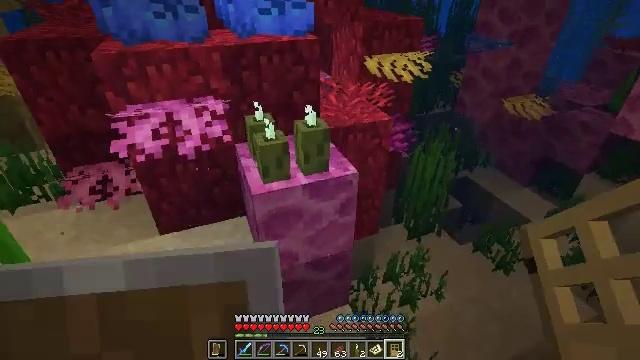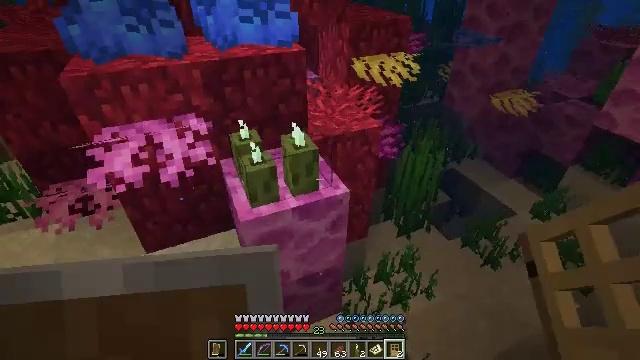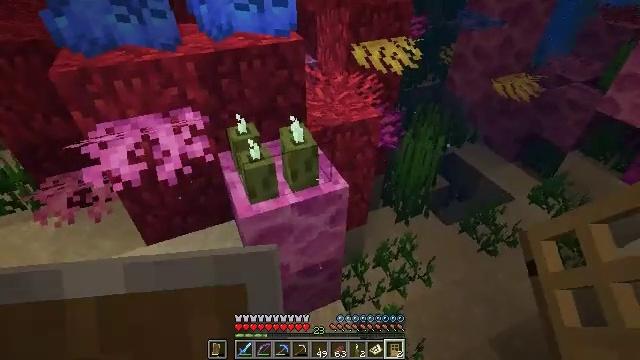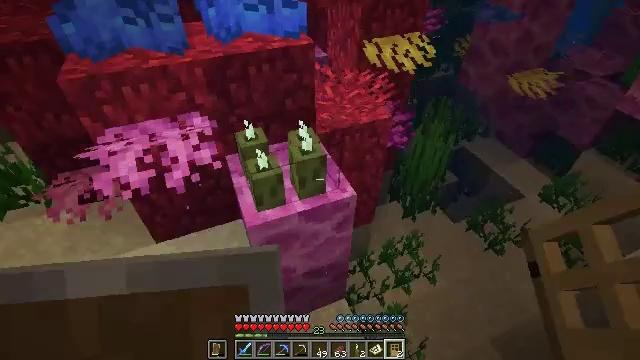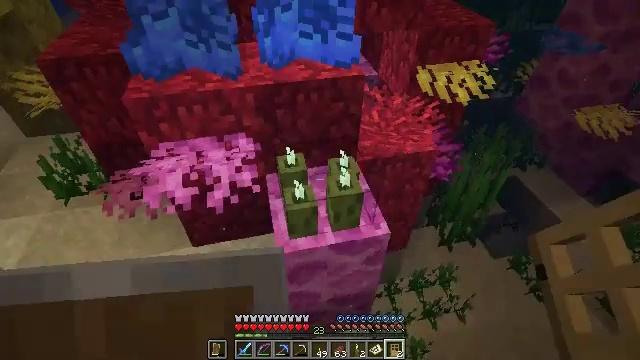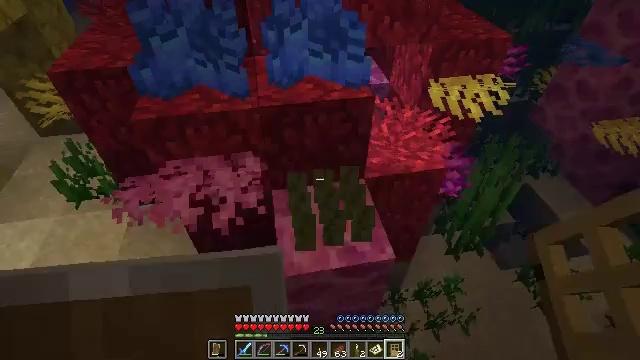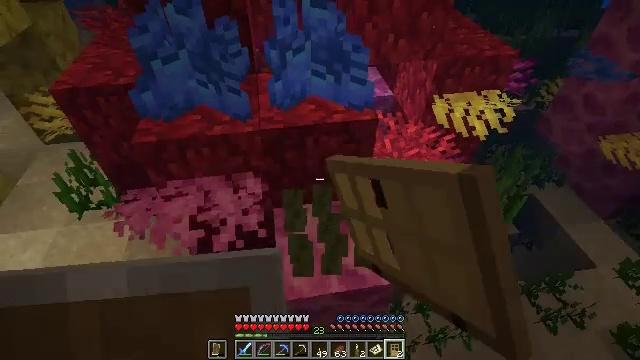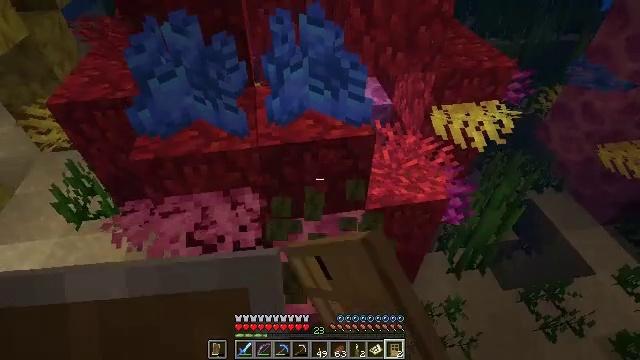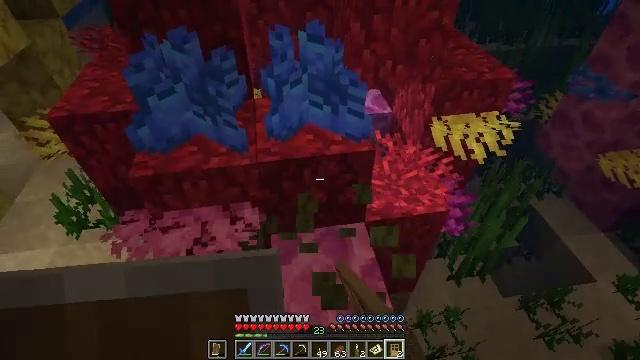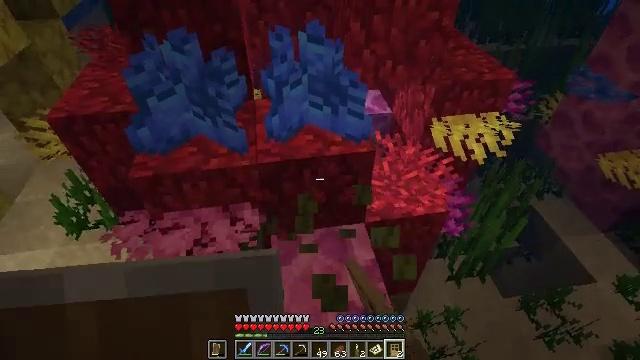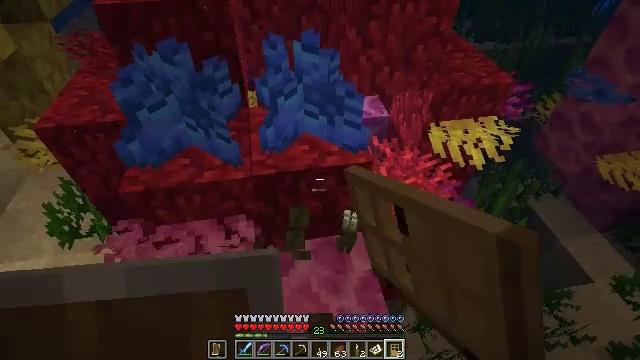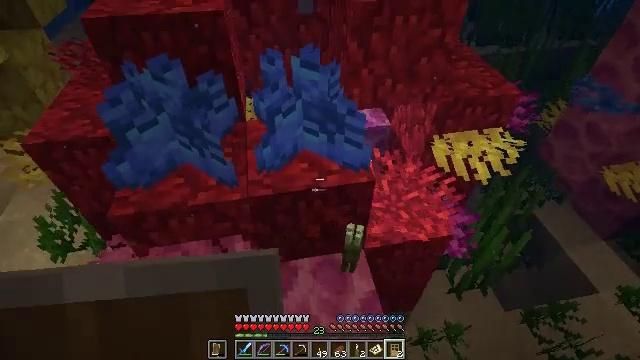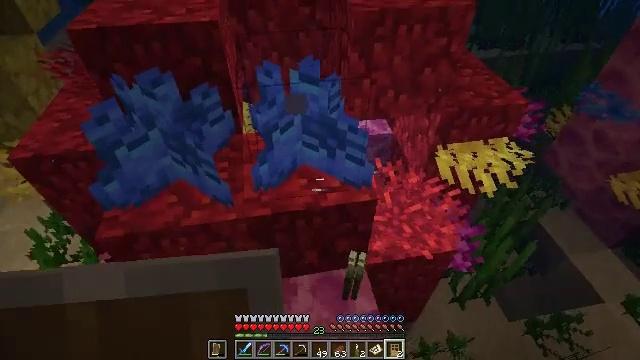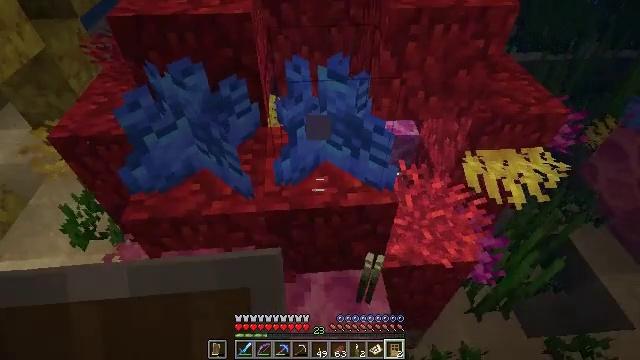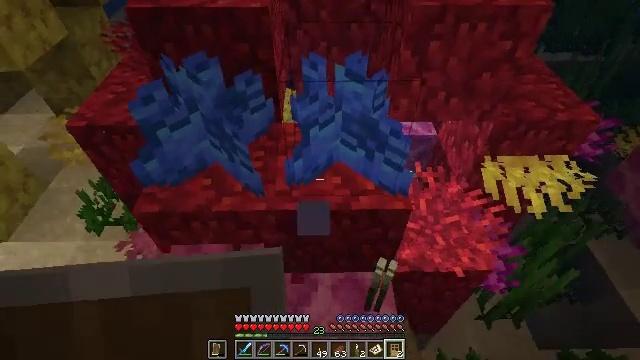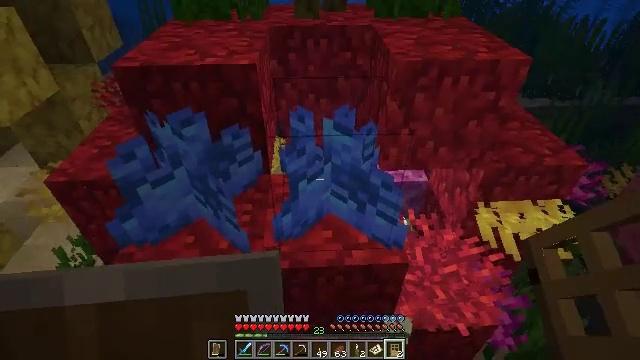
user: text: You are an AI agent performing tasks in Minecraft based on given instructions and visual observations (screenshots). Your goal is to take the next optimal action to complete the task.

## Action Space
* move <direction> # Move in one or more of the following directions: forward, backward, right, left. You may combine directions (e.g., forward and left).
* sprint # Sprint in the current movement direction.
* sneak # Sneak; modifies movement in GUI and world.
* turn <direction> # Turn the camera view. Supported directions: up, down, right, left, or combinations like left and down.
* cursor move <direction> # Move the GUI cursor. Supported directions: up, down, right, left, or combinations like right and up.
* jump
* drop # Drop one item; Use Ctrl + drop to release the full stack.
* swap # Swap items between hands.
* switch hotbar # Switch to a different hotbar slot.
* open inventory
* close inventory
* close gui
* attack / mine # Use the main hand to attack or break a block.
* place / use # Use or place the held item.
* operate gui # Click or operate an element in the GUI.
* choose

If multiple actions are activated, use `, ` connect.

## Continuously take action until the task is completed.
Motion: motion action
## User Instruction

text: Gather sea pickles from coral reefs.
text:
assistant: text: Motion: move forward, turn right and down, jump
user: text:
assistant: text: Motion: move forward, turn down, jump
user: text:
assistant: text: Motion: move forward, turn left and down, jump
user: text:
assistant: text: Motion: move forward, turn left, jump
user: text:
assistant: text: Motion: move forward, turn left and down, attack / mine
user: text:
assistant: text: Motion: attack / mine
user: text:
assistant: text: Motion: attack / mine
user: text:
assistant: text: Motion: attack / mine
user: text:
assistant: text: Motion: move forward, attack / mine
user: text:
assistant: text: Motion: move forward
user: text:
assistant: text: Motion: move forward
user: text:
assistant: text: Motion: move forward
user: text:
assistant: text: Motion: turn left
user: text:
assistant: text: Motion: turn left and down
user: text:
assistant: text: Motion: turn right and up
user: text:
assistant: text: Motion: no_op
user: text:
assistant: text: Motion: turn left
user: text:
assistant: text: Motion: sneak, turn right
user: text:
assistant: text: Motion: sneak
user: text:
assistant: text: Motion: sneak
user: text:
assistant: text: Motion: sneak, turn down
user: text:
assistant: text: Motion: sneak
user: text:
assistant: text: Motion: turn up
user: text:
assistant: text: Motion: turn left and up
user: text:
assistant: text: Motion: move forward, turn left and up, jump
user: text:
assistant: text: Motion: move forward, turn left and up, jump
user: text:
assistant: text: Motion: move forward, turn left and up, jump
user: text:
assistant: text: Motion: move forward, turn left and up, jump
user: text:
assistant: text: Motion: move forward, turn left and up, jump
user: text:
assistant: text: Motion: move forward, turn left and up, jump